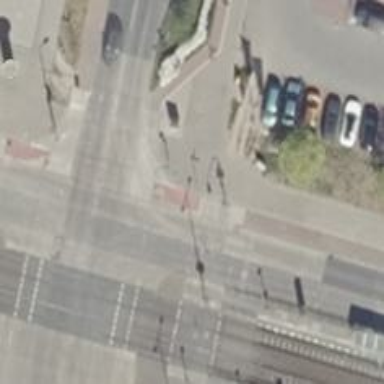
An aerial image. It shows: Crossing with traffic signals.